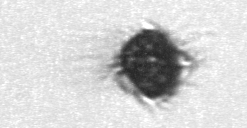
Label: Mesodinium